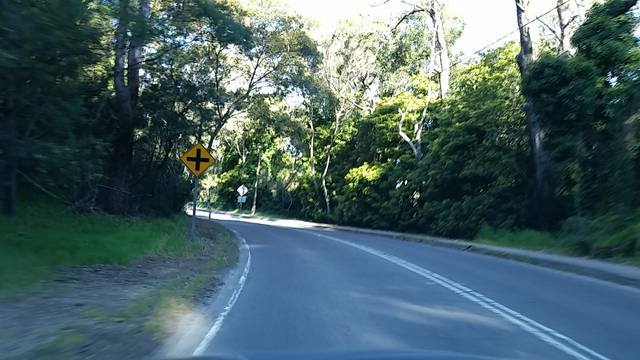
Region: Australia
Coordinates: -35.013, 138.731